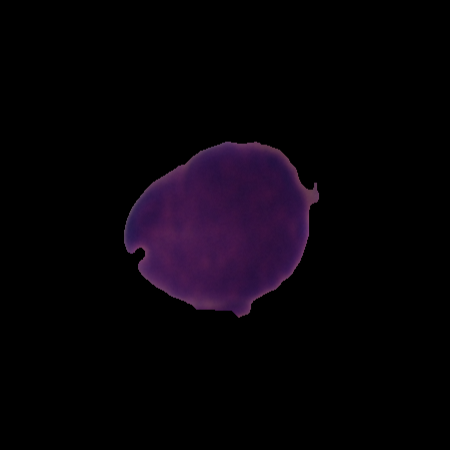
Label: healthy